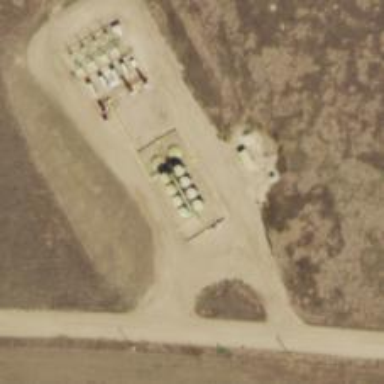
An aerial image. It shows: Storage tank that is man-made.